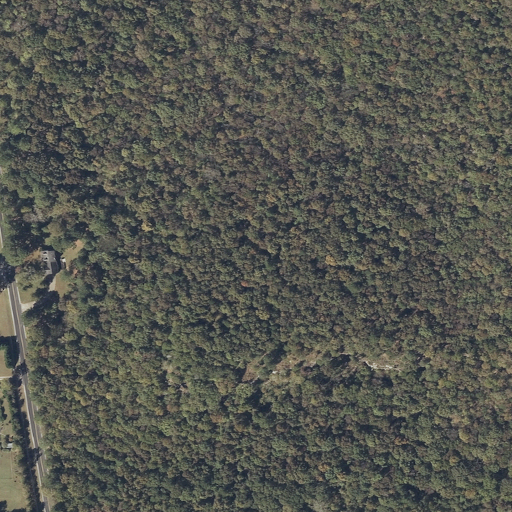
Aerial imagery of mountain in Alabama named Candlestand containing deciduous forest, mixed forest, open development, evergreen forest, low intensity development, and pasture